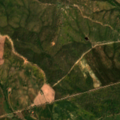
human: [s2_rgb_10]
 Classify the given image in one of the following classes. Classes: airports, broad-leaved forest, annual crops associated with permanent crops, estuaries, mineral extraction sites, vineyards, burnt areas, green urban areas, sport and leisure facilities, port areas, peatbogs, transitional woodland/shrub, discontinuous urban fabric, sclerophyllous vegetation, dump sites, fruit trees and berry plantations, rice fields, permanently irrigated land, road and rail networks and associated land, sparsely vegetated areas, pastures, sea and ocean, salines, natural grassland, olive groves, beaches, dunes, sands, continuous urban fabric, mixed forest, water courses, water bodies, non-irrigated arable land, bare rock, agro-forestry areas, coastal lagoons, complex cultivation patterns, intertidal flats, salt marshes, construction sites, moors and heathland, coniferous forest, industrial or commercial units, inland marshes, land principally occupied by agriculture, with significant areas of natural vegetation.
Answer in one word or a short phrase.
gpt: continuous urban fabric